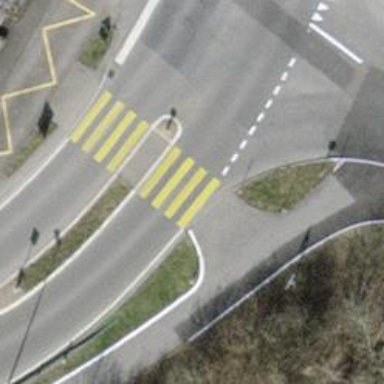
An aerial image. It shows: Uncontrolled crossing with zebra marking and crossing island.